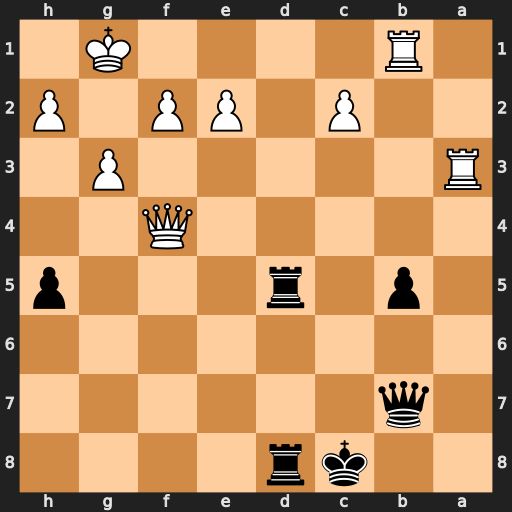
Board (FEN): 2kr4/1q6/8/1p1r3p/5Q2/R5P1/2P1PP1P/1R4K1
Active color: b
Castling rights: -
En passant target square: -
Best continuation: Rd1+ Rxd1 Rxd1#